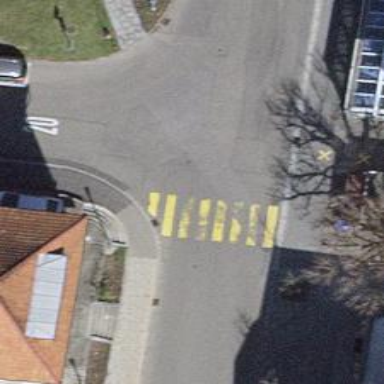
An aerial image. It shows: Zebra crossing on footway.